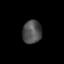
Tissue: skin
Cell type: Epithelial cells
Senescence score: 0.2577
Nuclear area (px): 430
Mean DAPI intensity: 79.677